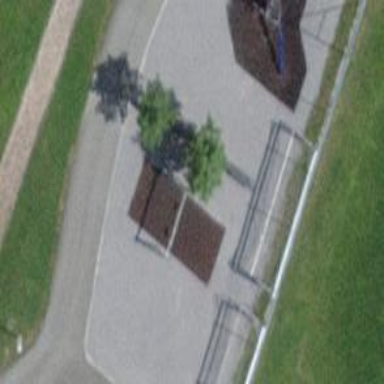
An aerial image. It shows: Bench for seating.